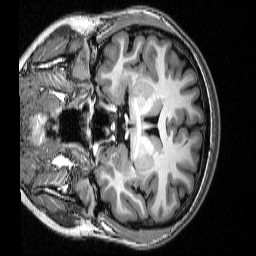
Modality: T1w
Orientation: coronal
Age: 21
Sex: female
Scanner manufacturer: siemens
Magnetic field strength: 3 T
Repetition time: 2.53 s
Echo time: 0.00339 s